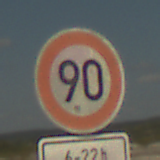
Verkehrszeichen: Geschwindigkeit90
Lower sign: ZeitangabenMitBeschraenkungAufWochentage4
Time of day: Midday
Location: Outdoor (Beach)
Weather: PartlyCloudy
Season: NotSpecified
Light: Natural